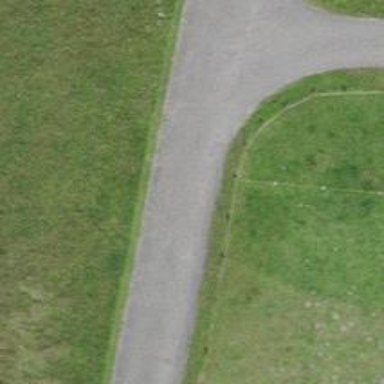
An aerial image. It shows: Unclassified road with asphalt surface.